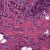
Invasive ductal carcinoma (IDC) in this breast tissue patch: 1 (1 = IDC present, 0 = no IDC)